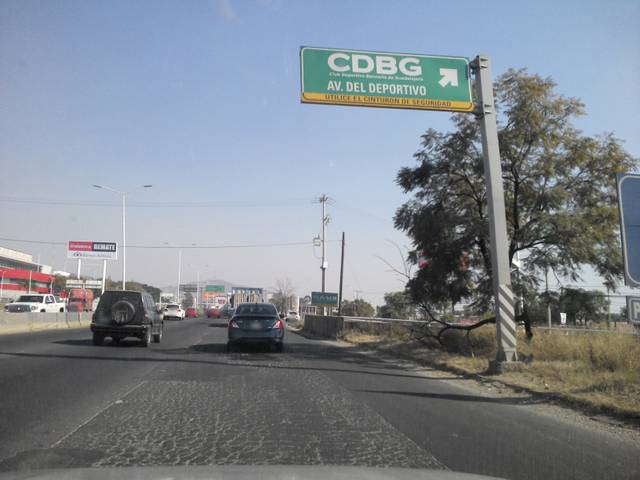
Region: Mexico
Coordinates: 20.609, -103.411